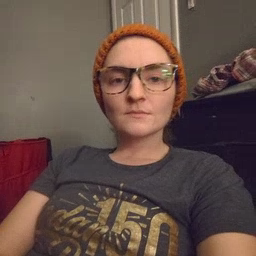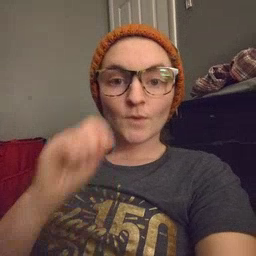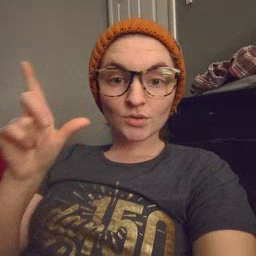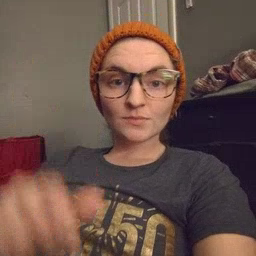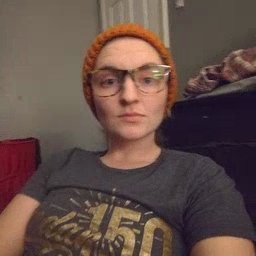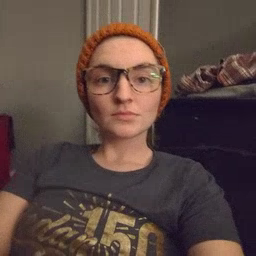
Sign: awake